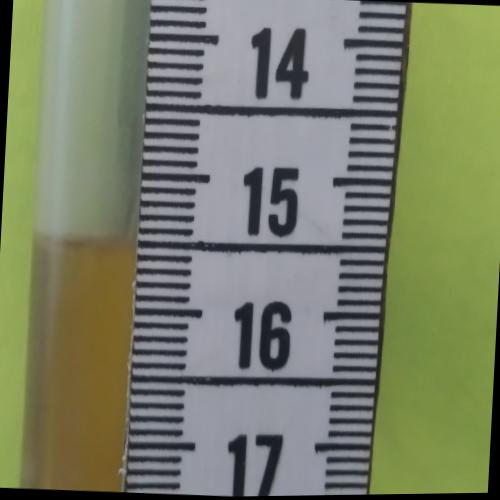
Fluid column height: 15.5 cm